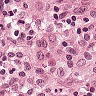
Metastatic tissue present: no